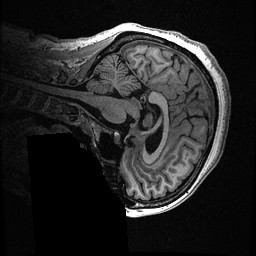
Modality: T1w
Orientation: sagittal
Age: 54
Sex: female
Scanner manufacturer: ge
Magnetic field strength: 3 T
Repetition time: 0.006952 s
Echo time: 0.00292 s